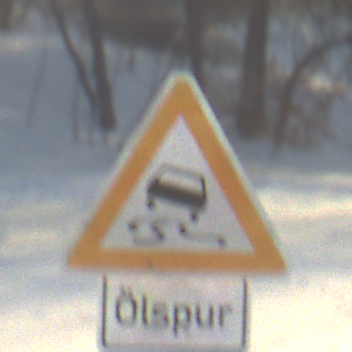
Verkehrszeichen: SchleuderOderRutschgefahr
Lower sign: HinweiseAufGefahrenDurchVerbaleAngabe1
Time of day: MorningAfternoon
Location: Outdoor (Suburban)
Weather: PartlyCloudy
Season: NotSpecified
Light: Natural